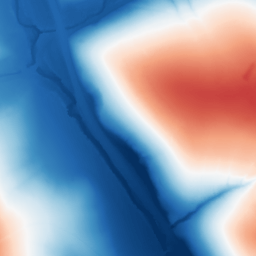
Category: trend_removal
Decomposition family: polynomial
Decomposition parameters: degree: 1
Upsampling method: regularized
Upsampling parameters: scale: 4
lambda_reg: 0.01
Upsampling scale: 4